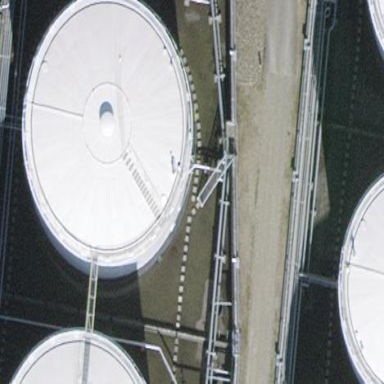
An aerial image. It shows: Storage tank building.